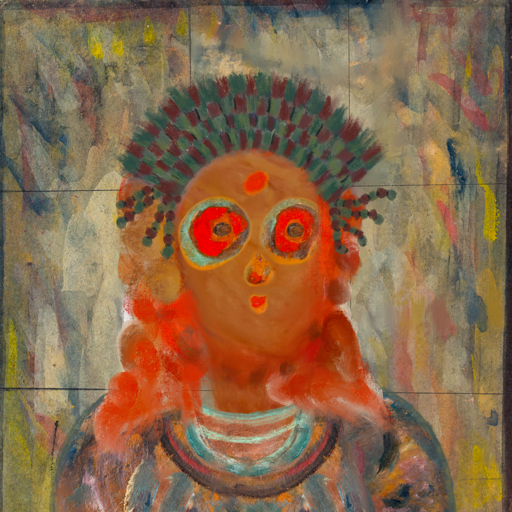
Background: GypsyMother, Head And Neck Front: Pious_Lady, Face Front: Sisters, Bust: Boggyland, Hair Front: Rupkatha, Head Accessory: After_Raid_Crown, Second Necklace: Blank, Necklace: Blank, Baby: Blank